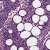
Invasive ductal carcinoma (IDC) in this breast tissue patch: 0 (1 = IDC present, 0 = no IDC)